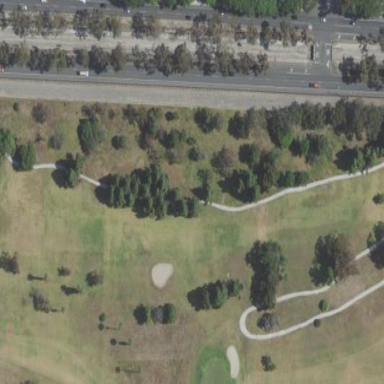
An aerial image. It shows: Area with grass used as rough in golf course.